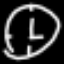
Label: clock